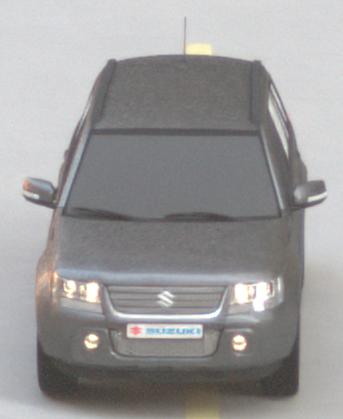
Make: Suzuki
Model: Grand Vitara
Detailed model: Gen. 1 JT
Model produced from: 2009
Model produced until: 2012
Doors: 5
Color: gray
Road condition: dry road
Daytime: morning or afternoon
Contrast: medium contrast